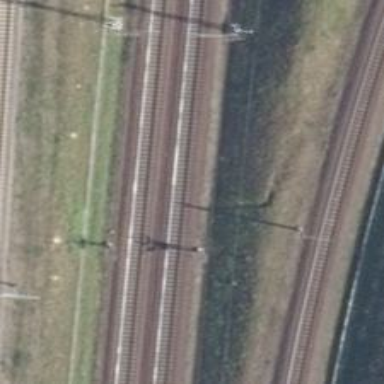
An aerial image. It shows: Railway signal.